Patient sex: M
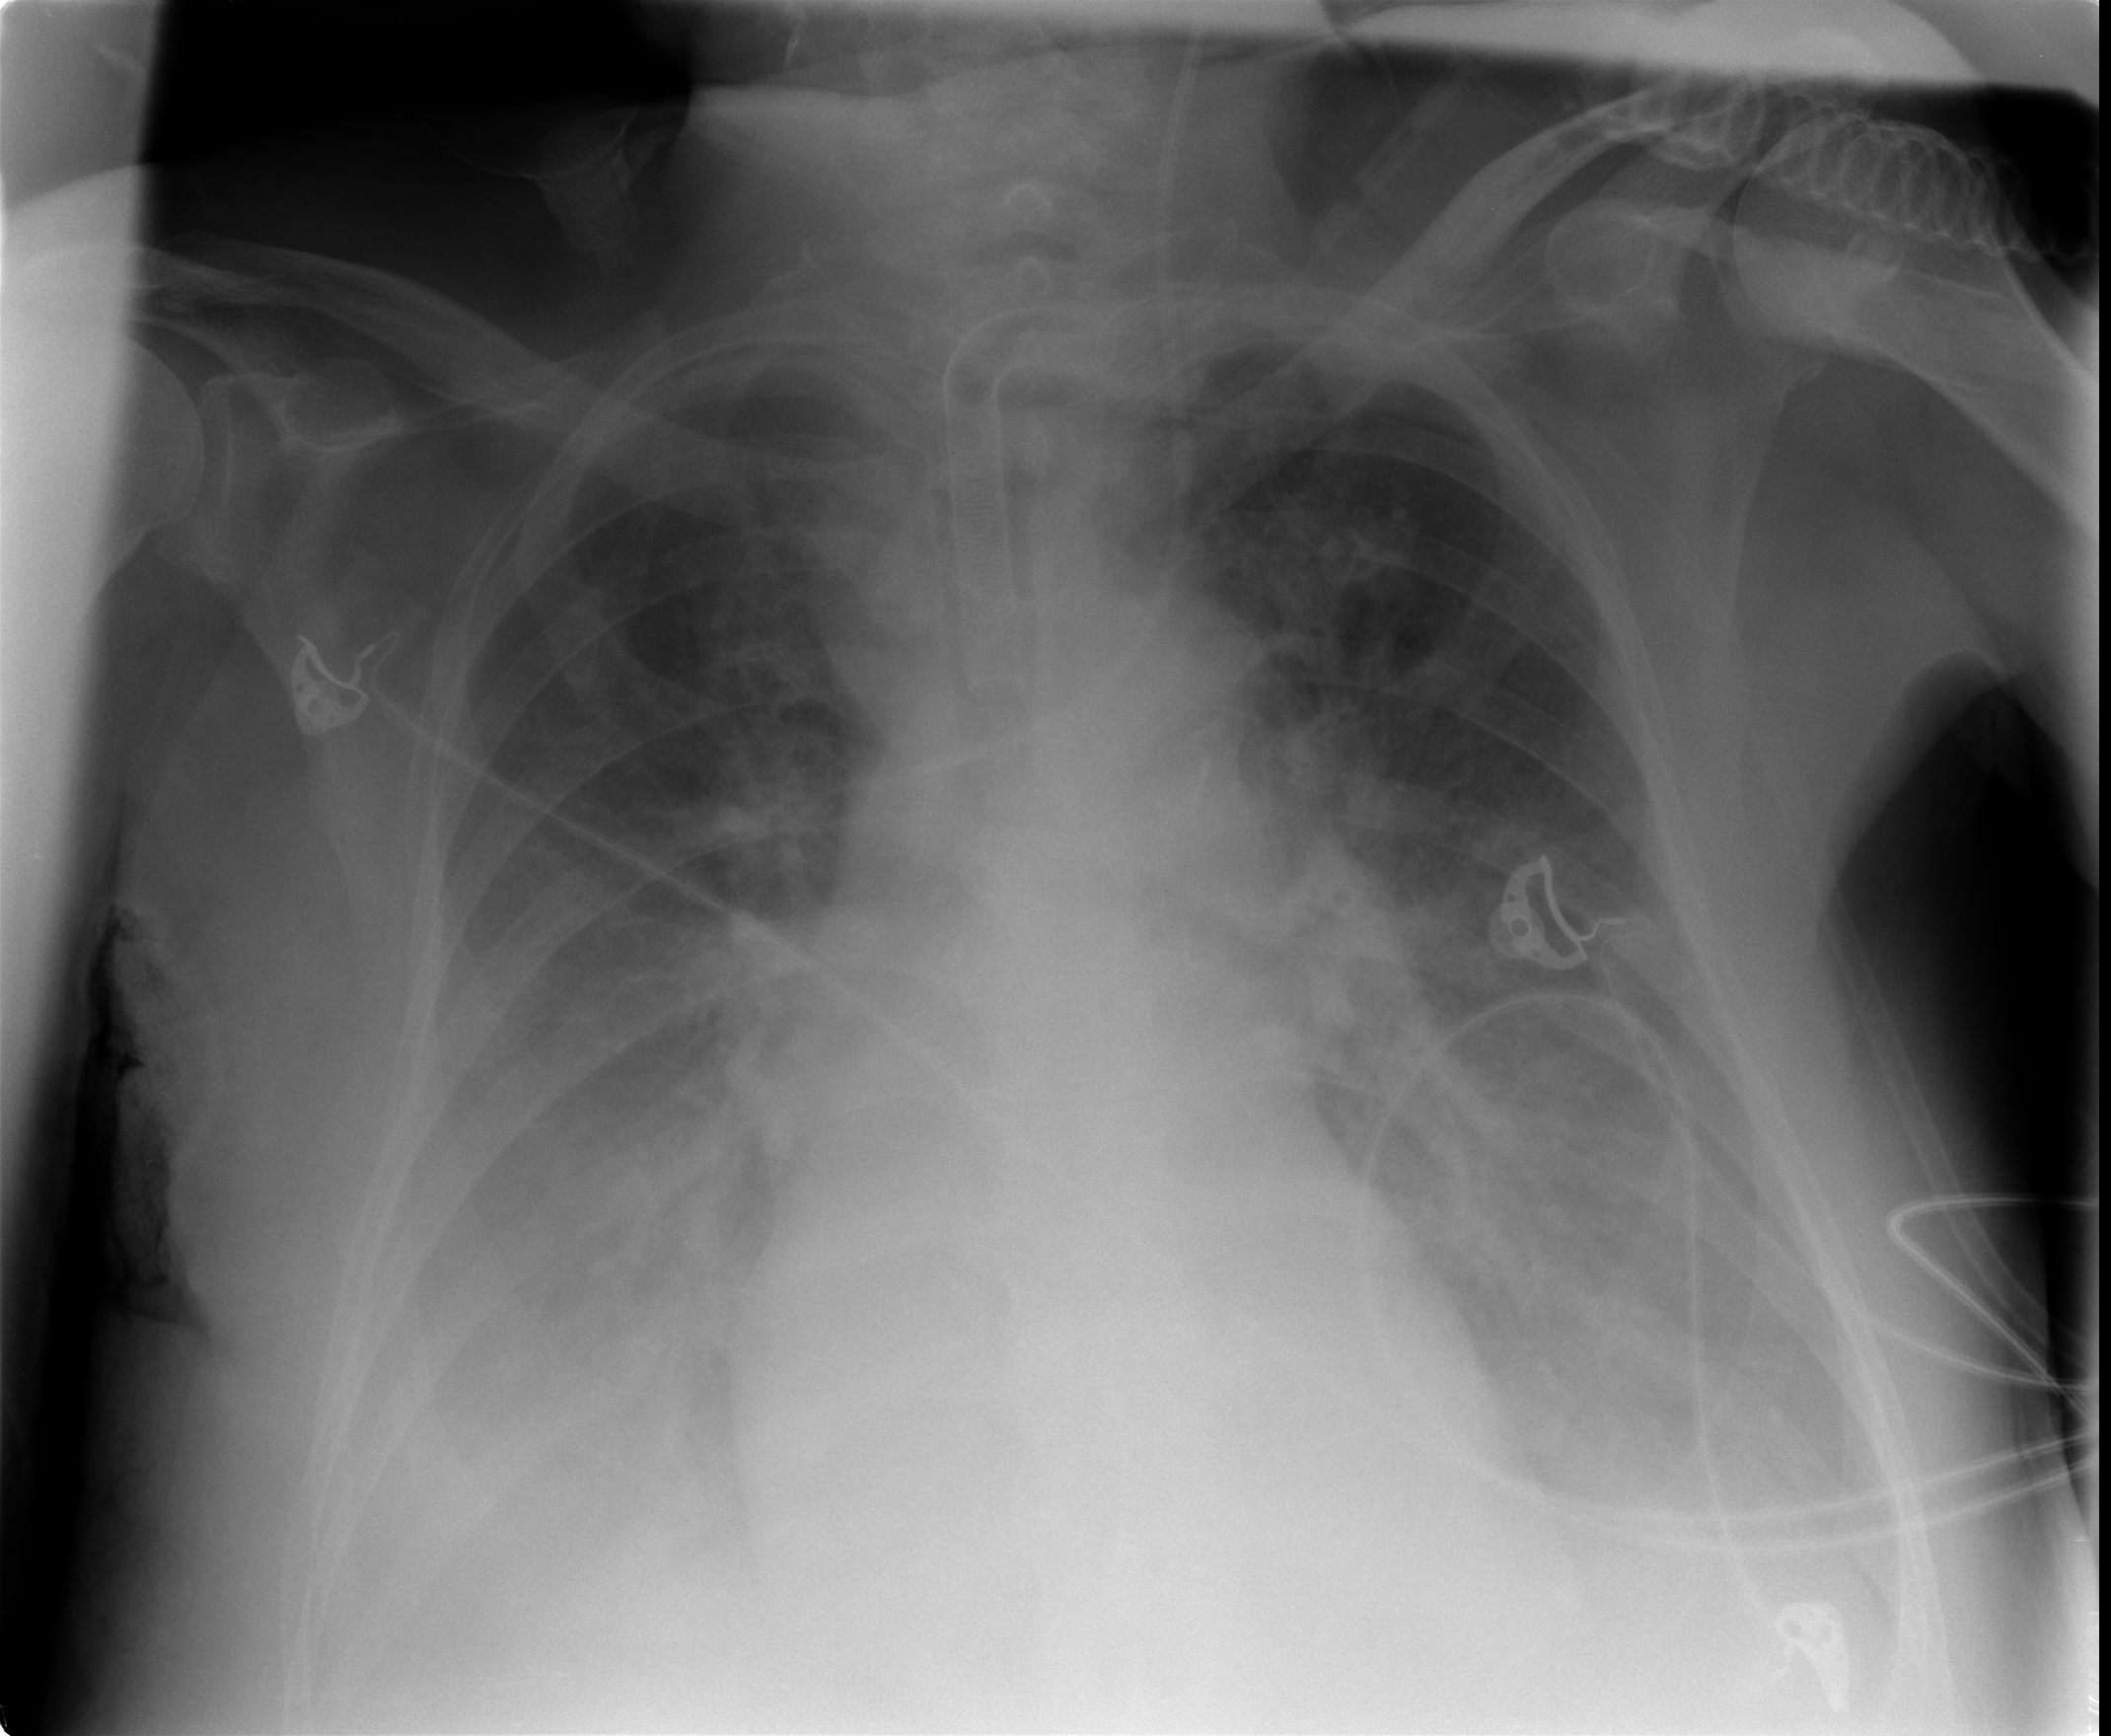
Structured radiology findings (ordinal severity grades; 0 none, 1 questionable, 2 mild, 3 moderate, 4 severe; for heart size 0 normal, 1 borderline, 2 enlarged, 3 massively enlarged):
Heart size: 1
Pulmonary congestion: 3
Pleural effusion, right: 3
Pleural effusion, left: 3
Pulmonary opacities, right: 0
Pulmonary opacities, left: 0
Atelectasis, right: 2
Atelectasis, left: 2